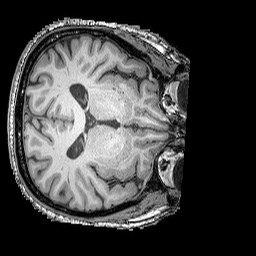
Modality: T1w
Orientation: axial
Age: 58
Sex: male
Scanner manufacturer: siemens
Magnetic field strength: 3 T
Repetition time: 2.25 s
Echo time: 0.00411 s